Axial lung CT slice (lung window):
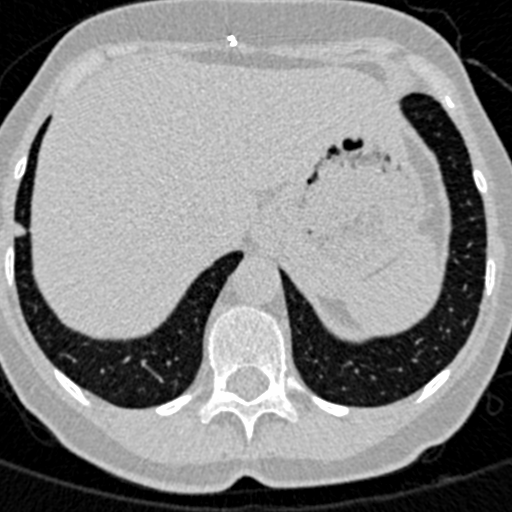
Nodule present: yes
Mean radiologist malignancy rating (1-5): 3